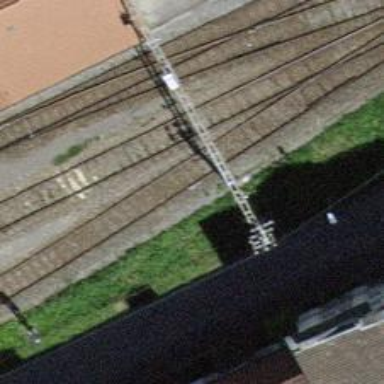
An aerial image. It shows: Siding railway track with electrified contact line.